Question:
I am trying to crop an image using this rectangle.But Not getting how to stretch the rectangle.I am having one 'UIView' that is outside and within that other view shown with 'black border'. When I stretch DO i need to change the frame for both 'UIView's ??
should use 'Pinchgesture' to stretch the rectangle or any other method??
Here four blue handlers are 'UIView' s. How will i determine the dragging of them??
If there please suggest.
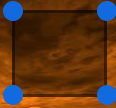
Answer: Following code for the selecting the box and cropping the image.
'''
-(IBAction) cropImage:(id) sender{
// Create rectangle that represents a cropped image
// from the middle of the existing image
float xCo,yCo;
float width=bottomCornerPoint.x-topCornerPoint.x;
float height=bottomCornerPoint.y-topCornerPoint.y;
if(width<0)
width=-width;
if(height<0)
height=-height;
if(topCornerPoint.x <bottomCornerPoint.x)
{
xCo=topCornerPoint.x;
}
else
{
xCo=bottomCornerPoint.x;
}
if(topCornerPoint.y <bottomCornerPoint.y)
{
yCo=topCornerPoint.y;
}
else {
yCo=bottomCornerPoint.y;
}
CGRect rect = CGRectMake(xCo,yCo,width,height);
// Create bitmap image from original image data,
// using rectangle to specify desired crop area
UIImage *image = [UIImage imageNamed:@"abc.png"];
CGImageRef imageRef = CGImageCreateWithImageInRect([image CGImage], rect);
UIImage *img = [UIImage imageWithCGImage:imageRef];
CGImageRelease(imageRef);
// Create and show the new image from bitmap data
imageView = [[UIImageView alloc] initWithImage:img];
[imageView setFrame:CGRectMake(110, 600, width, height)];
imageView.image=img;
[[self view] addSubview:imageView];
[imageView release];
}
'''
Hope this may helping to lot